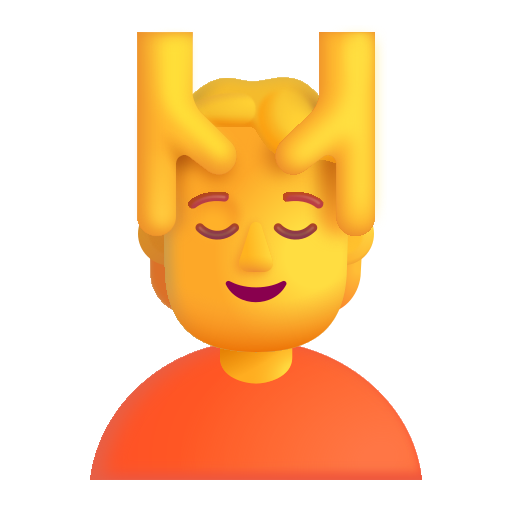
person getting massage color default